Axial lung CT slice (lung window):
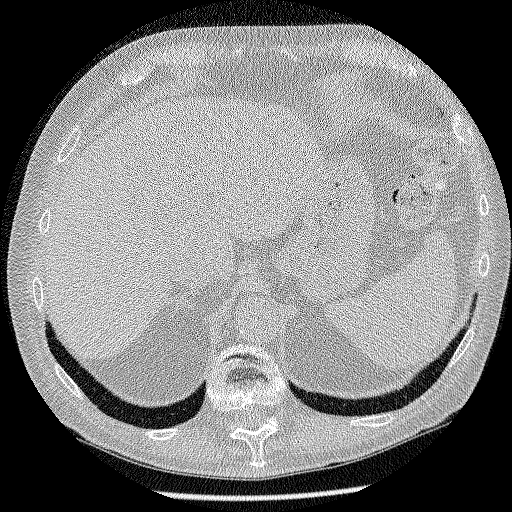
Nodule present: no